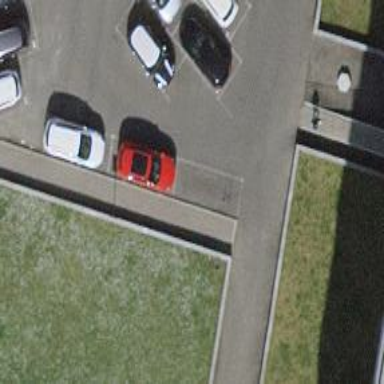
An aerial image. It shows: Road serving as parking aisle.